Field crop: maize
Growth stage: 1
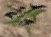
Species: atriplex